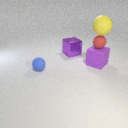
large purple rubber cube below small red rubber sphere